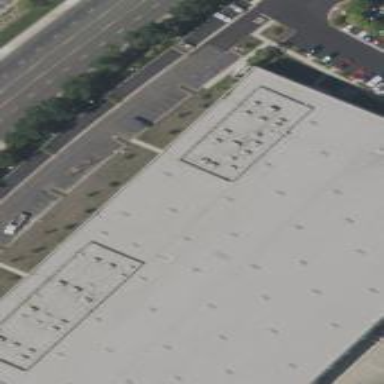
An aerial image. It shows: Commercial building.